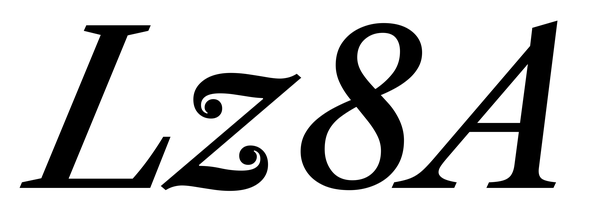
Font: LibreCaslonText-Italic_Medium_Italic